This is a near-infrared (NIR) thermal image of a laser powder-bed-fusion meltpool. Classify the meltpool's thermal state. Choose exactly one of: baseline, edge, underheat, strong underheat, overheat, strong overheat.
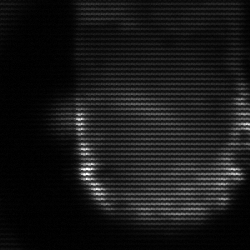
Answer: baseline